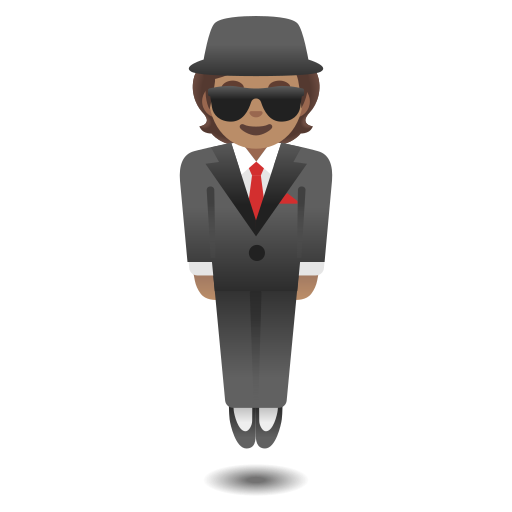
Emoji: 🕴🏽